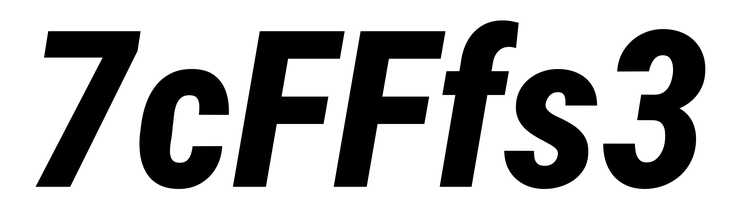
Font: Roboto-Italic_Condensed_ExtraBold_Italic